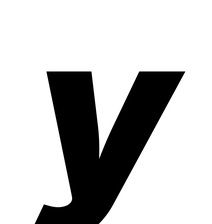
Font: Inter-Italic_Black_Italic